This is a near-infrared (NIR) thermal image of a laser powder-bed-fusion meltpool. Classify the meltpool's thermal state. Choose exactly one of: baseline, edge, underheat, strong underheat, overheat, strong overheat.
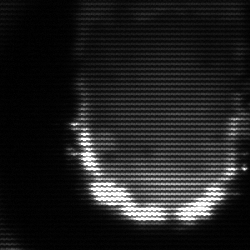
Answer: baseline